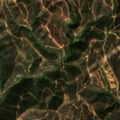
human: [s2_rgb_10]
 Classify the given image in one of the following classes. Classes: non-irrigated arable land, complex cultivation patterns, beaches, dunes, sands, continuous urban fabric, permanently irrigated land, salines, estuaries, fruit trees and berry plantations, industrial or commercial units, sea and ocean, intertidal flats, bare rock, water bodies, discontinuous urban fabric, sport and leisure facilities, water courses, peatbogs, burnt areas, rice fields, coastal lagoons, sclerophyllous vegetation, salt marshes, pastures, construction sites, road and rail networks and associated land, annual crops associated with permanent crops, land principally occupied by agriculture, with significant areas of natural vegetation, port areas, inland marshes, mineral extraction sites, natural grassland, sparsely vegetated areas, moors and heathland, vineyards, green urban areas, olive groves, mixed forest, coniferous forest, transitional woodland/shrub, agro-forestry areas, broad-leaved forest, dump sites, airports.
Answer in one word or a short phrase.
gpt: broad-leaved forest, sclerophyllous vegetation, transitional woodland/shrub